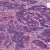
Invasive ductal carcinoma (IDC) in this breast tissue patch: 1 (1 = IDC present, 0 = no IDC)